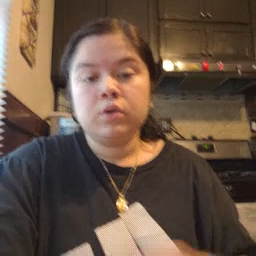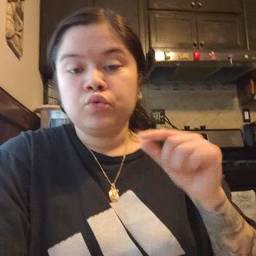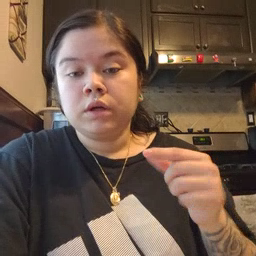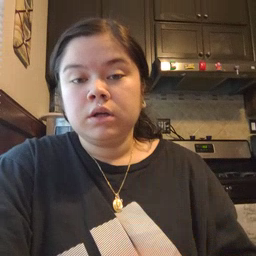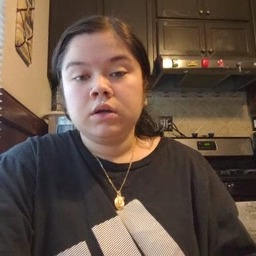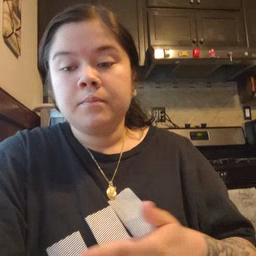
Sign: green